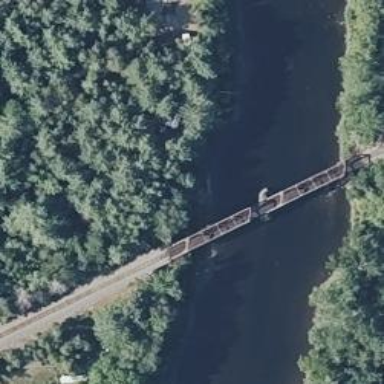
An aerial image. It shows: Truss bridge over railway.